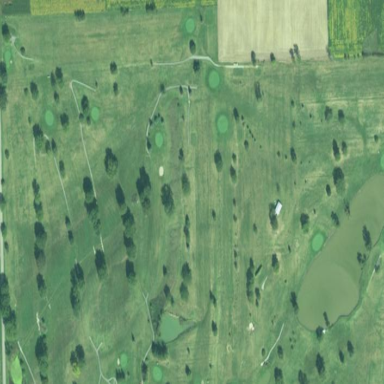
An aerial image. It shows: Golf course.